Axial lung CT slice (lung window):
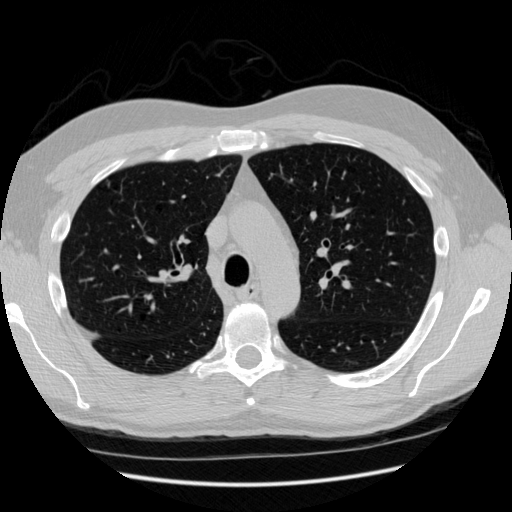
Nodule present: no